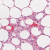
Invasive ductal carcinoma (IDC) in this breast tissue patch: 0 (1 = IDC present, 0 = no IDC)